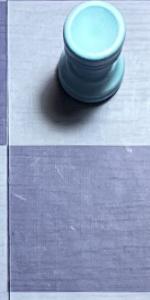
Label: Empty